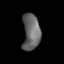
Tissue: lung
Cell type: Epithelial cells
Senescence score: 0.2355
Nuclear area (px): 616
Mean DAPI intensity: 102.696